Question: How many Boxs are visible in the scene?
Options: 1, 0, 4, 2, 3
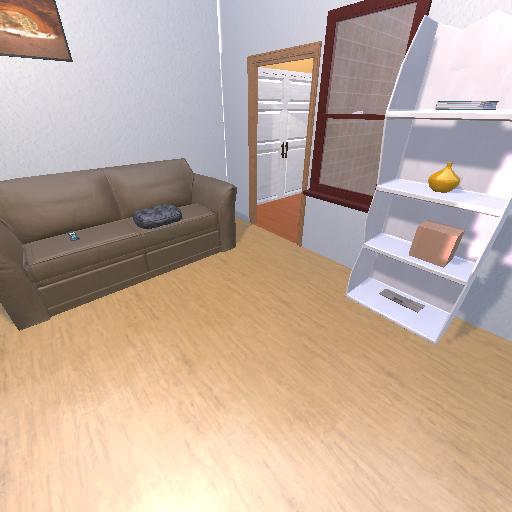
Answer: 1